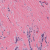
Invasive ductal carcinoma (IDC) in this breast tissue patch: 1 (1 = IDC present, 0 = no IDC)